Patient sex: M
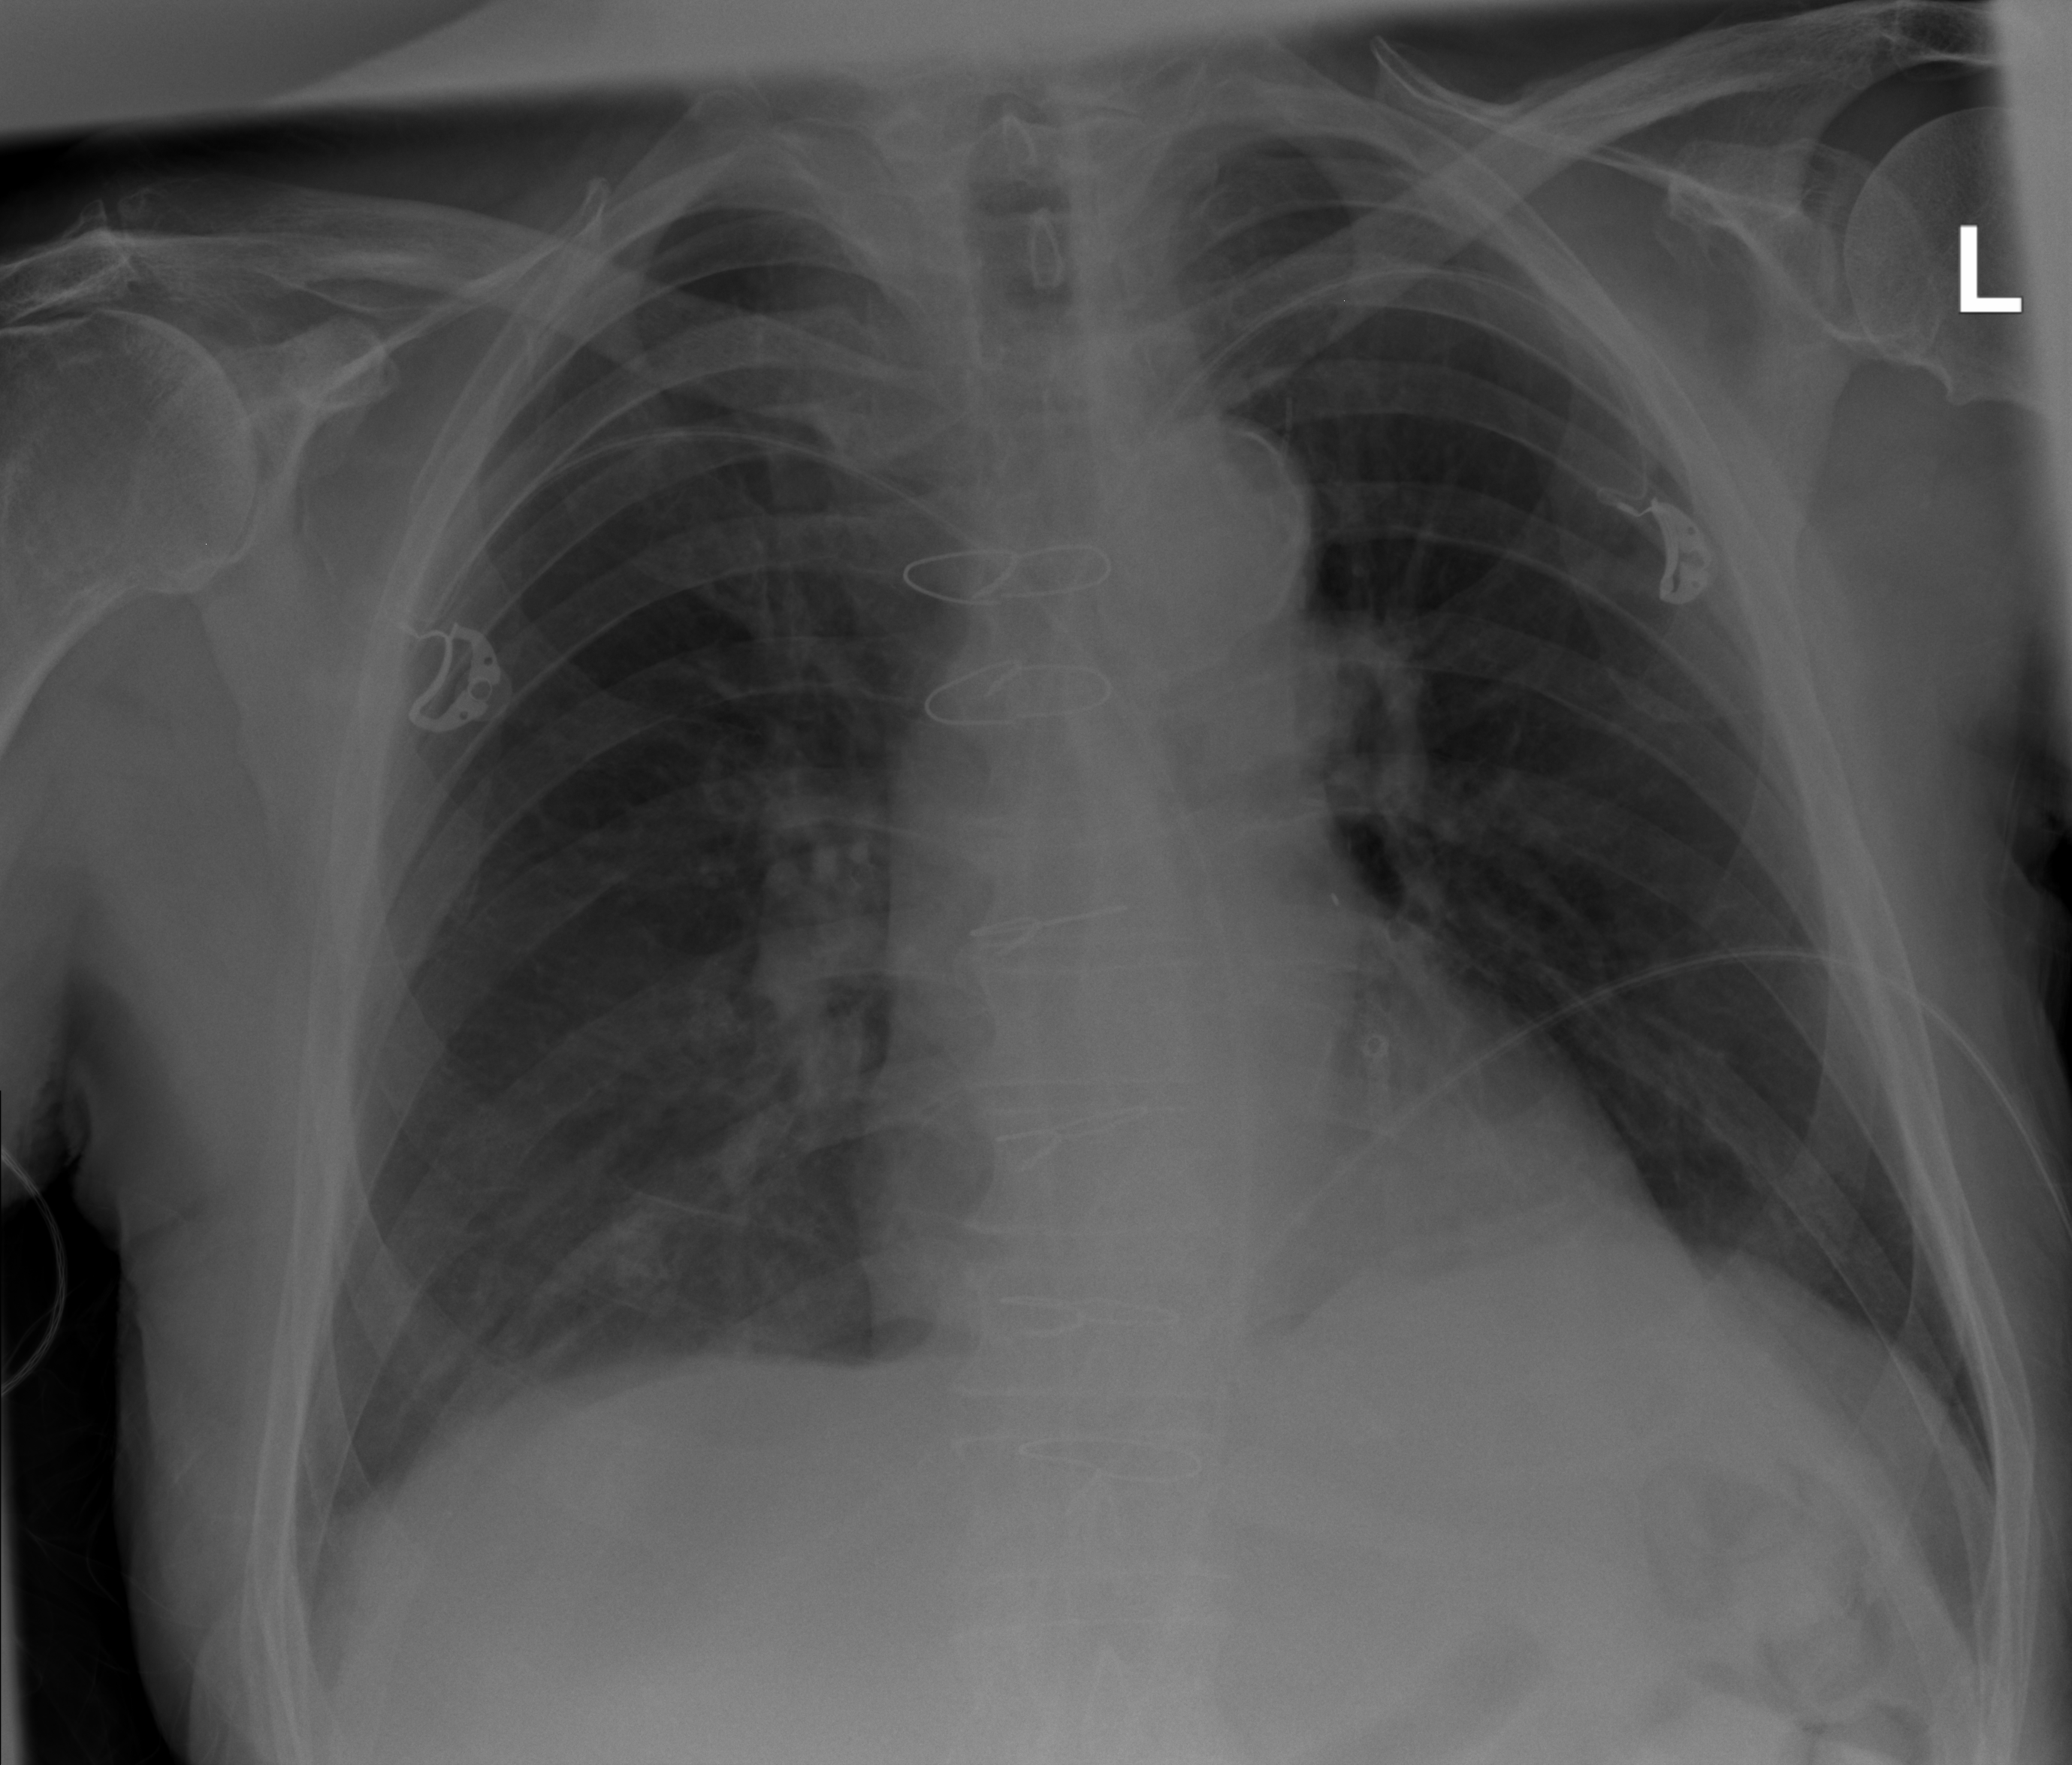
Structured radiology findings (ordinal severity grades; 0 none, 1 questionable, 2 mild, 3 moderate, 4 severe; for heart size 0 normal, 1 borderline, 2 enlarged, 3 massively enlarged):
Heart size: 1
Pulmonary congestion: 0
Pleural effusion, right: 0
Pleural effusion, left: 0
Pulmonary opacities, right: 1
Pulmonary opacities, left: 0
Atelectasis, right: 2
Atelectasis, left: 2